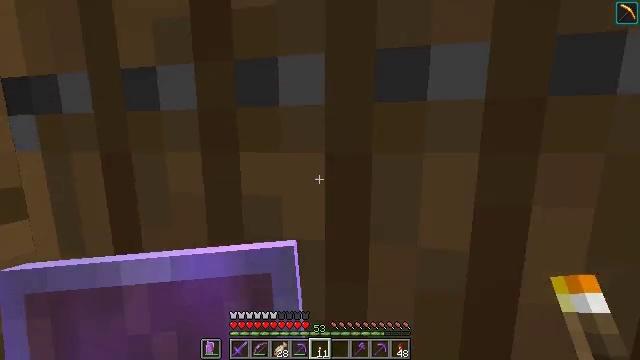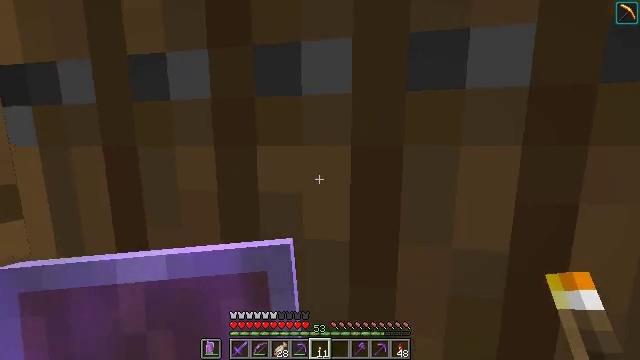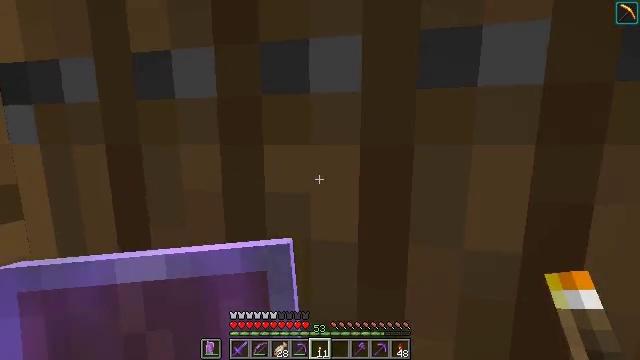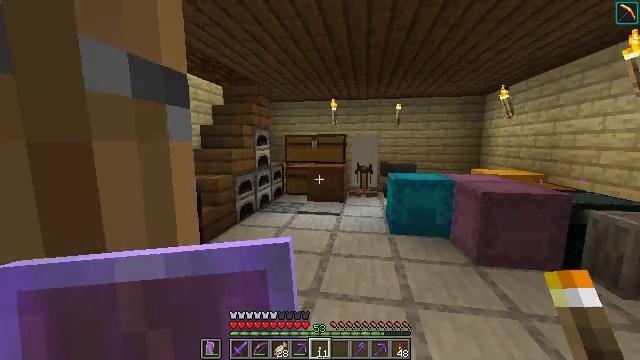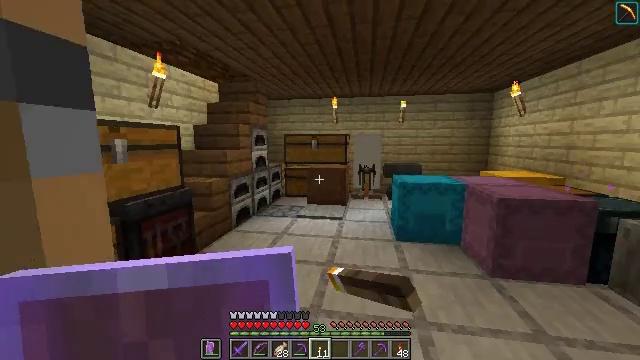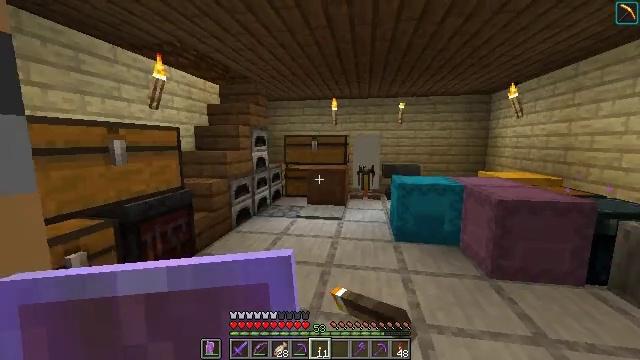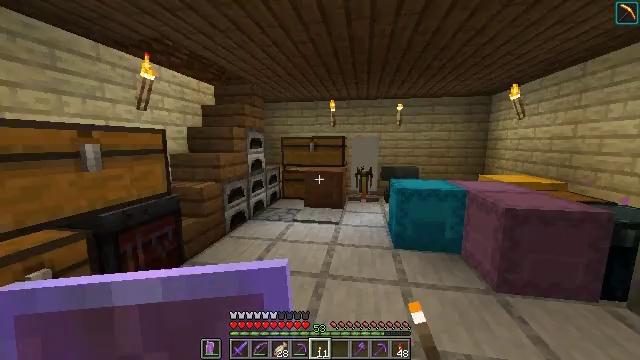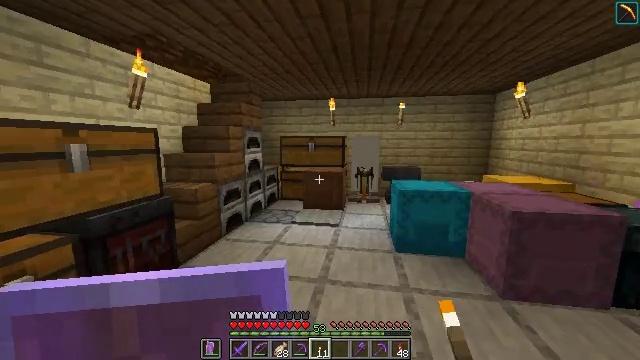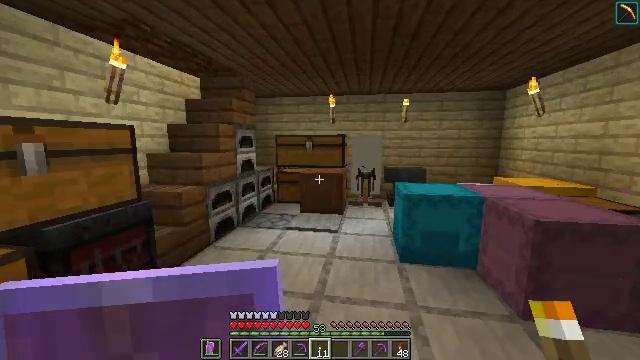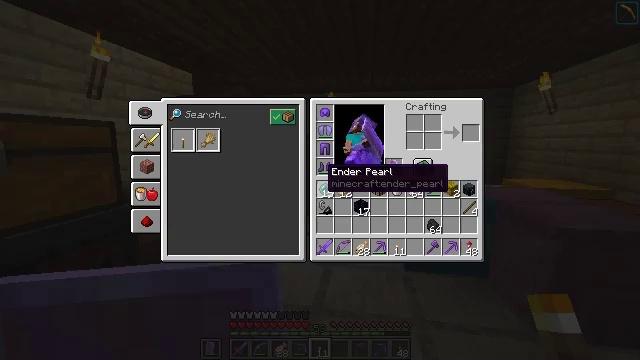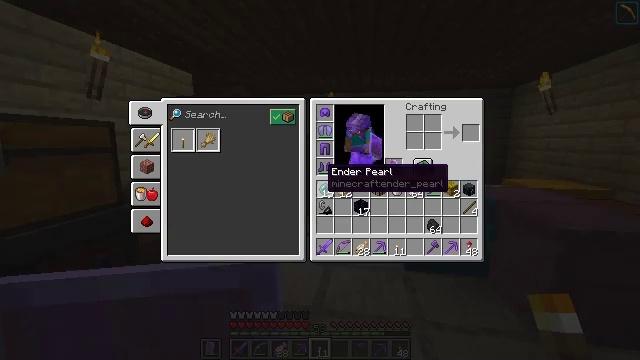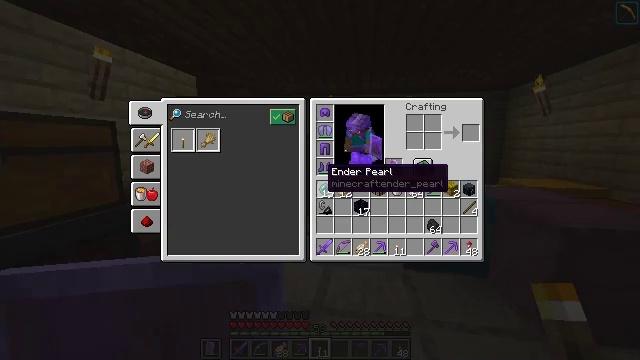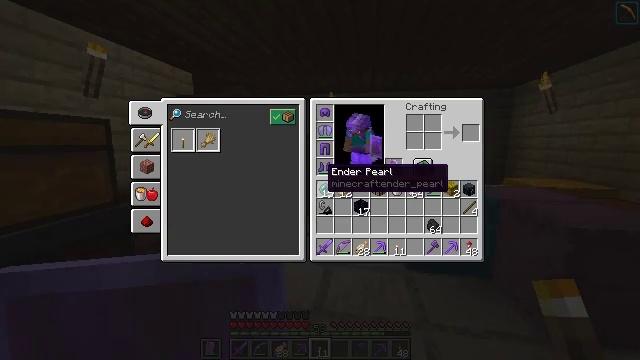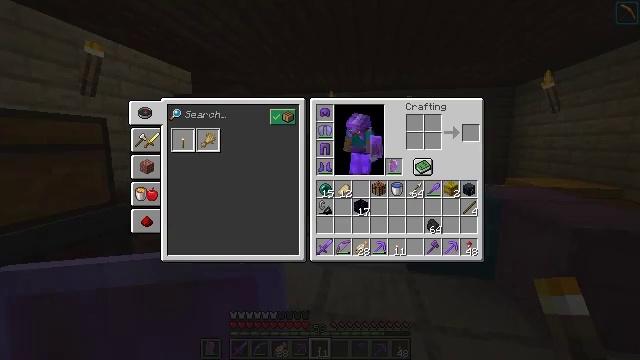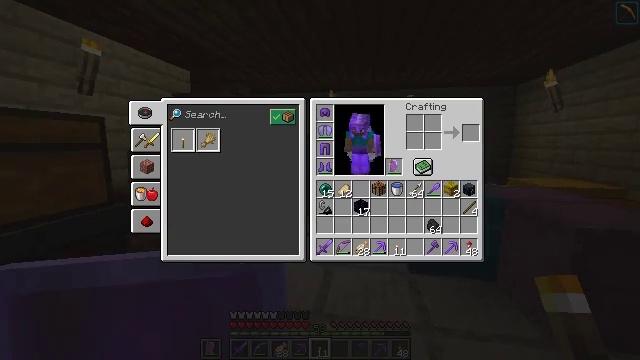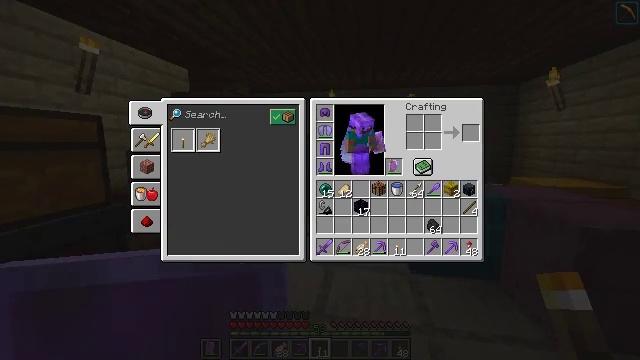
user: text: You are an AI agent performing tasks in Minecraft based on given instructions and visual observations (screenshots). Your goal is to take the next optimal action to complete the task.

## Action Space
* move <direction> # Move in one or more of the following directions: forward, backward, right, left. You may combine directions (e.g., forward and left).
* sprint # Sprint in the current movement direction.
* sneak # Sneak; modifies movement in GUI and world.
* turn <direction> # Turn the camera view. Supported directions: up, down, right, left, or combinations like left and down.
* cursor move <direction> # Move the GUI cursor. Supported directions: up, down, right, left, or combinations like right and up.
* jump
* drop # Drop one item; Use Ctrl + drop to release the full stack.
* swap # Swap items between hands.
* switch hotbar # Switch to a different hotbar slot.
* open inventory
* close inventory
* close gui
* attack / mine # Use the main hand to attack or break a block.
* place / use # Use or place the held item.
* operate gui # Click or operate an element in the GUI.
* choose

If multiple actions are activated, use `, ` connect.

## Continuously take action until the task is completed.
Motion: motion action
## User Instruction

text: Get lime stained glass by crafting it with dye and glass.
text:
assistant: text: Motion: move forward, sprint
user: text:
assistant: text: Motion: move forward, sprint
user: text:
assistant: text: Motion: move forward, sprint, use / place
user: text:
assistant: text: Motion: move forward, sprint, use / place
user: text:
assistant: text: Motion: move forward, sprint, use / place
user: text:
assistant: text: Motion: move forward, sprint
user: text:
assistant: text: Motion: move forward
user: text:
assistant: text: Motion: move forward
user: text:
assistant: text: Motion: move forward, open inventory
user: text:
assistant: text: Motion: move forward, open inventory
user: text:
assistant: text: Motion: open inventory
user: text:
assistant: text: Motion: no_op
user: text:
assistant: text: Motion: turn right
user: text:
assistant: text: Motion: turn right and up
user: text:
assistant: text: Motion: turn right
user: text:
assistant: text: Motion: no_op
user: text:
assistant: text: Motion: no_op
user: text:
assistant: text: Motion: no_op
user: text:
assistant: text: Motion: no_op
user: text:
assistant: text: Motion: no_op
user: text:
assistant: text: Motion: no_op
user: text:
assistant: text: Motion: no_op
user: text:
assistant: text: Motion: no_op
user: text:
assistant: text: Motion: no_op
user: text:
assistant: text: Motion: no_op
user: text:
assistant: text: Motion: no_op
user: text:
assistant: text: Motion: no_op
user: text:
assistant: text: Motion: no_op
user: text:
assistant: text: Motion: turn left
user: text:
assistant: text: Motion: turn left